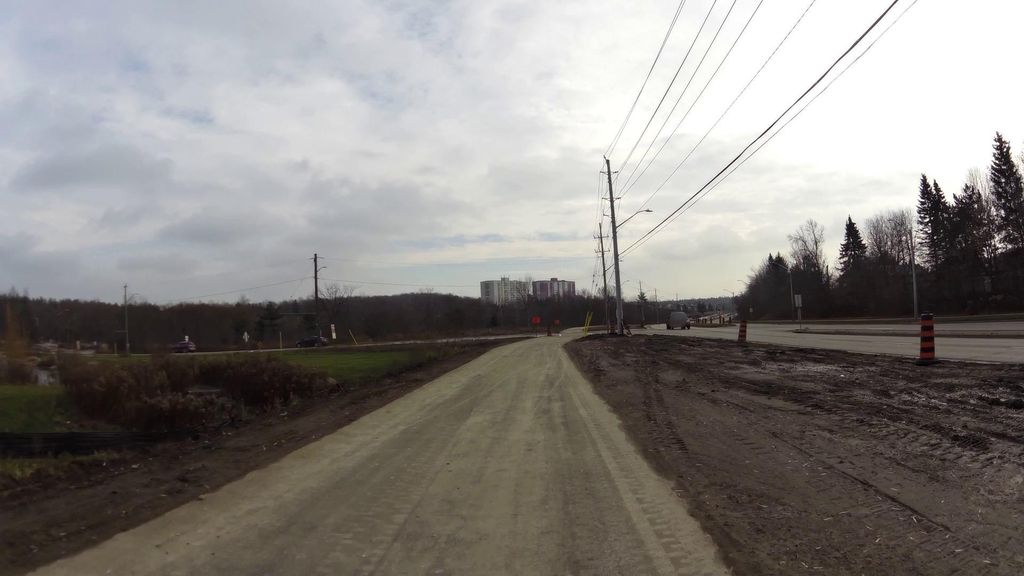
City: kitchener-waterloo